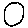
Label: circle